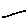
Label: line